Question: Now I can draw rectangle in canvas using a mousedown and mousemove events
I want to select rectangles and drag them in canvas ( move ) and resize them
how ?
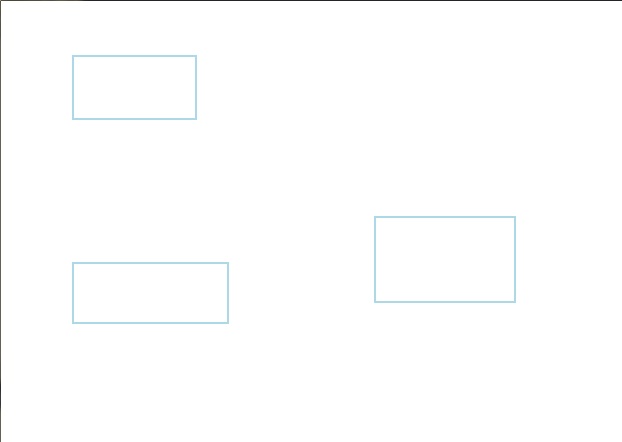
Answer: <URL>
Even if your implementation is simpler than this sample, you can still learn from the sample how to make hit test, selection, group selection, draw resizing handles, change z-order, and finally, move and resize objects. Note that this is kind of low-level Winforms-style solution. You can get similar functionality using high-level WPF support.